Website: home-depot
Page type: customer-info-address
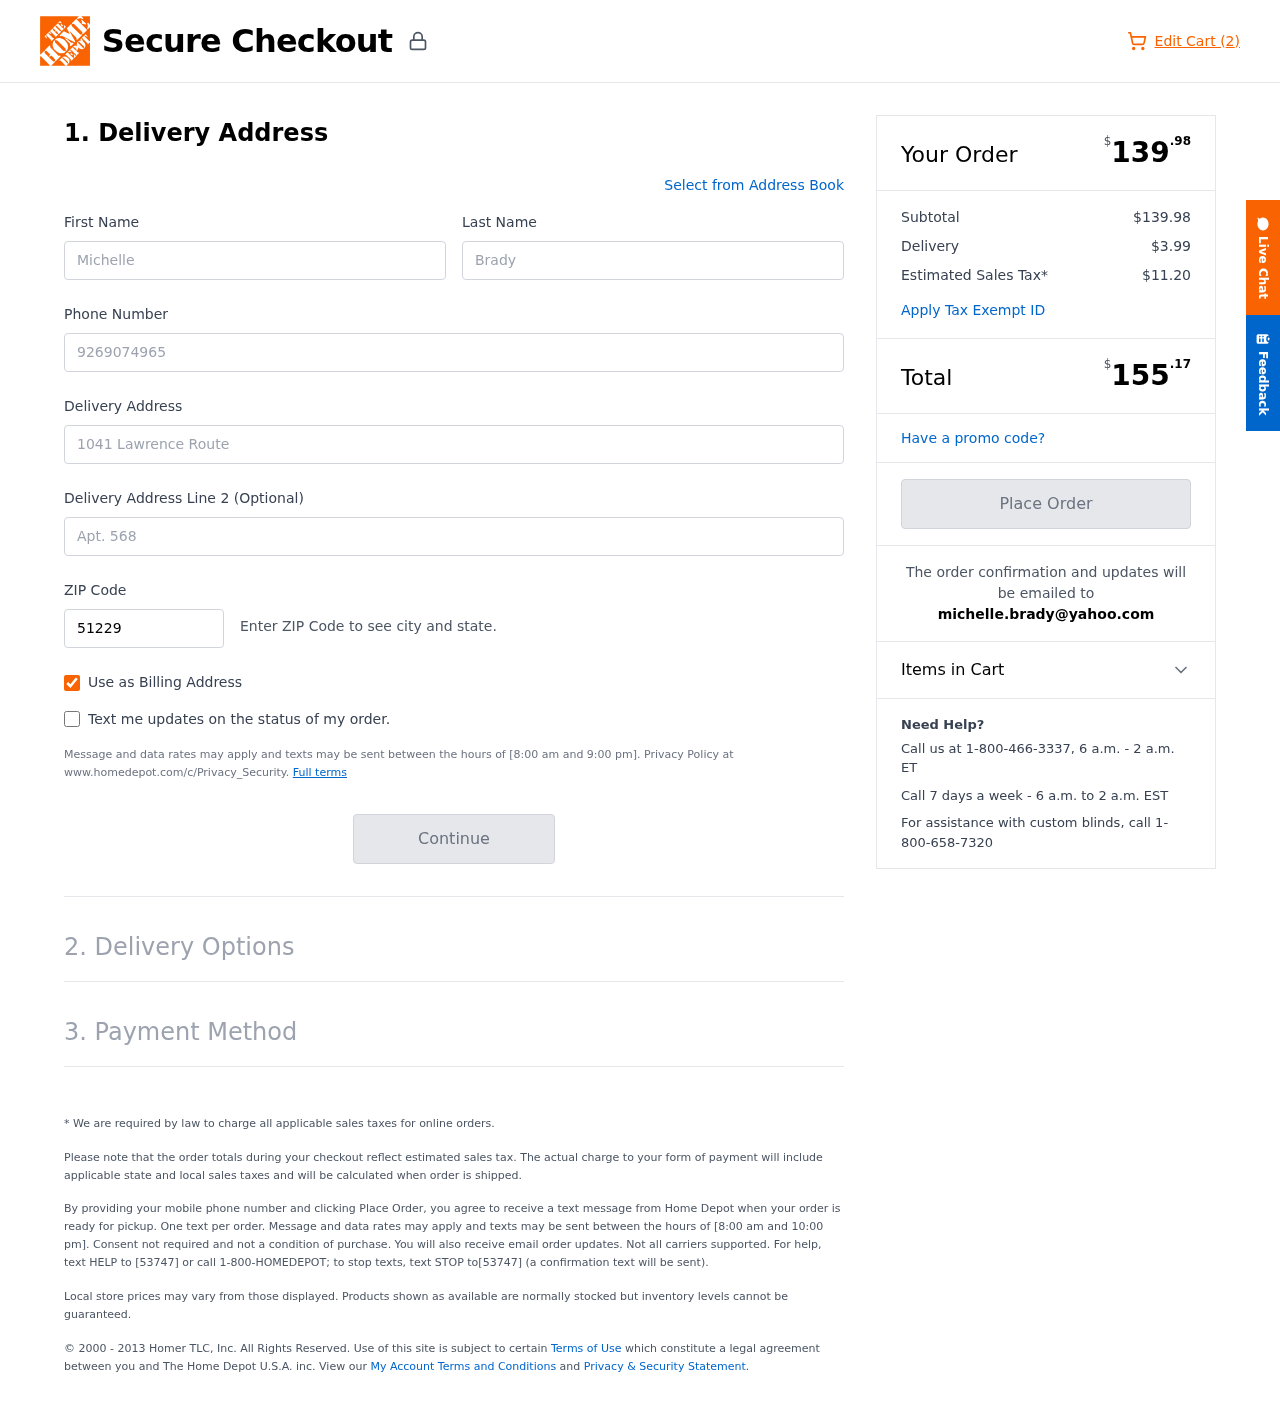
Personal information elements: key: PII_EMAIL
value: michelle.brady@yahoo.com
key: PII_FIRSTNAME
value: Michelle
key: PII_LASTNAME
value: Brady
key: PII_PHONE
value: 9269074965
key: PII_POSTCODE
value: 51229
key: PII_STREET
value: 1041 Lawrence Route
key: PII_STREET2
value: Apt. 568
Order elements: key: ORDER_NUM_ITEMS
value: Edit Cart (2)
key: ORDER_SUBTOTAL_HEADER
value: $139.98
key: ORDER_SUBTOTAL
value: $139.98
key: ORDER_SHIPPING_COST
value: $3.99
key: ORDER_TAX
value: $11.20
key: ORDER_TOTAL2
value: $155.17